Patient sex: M
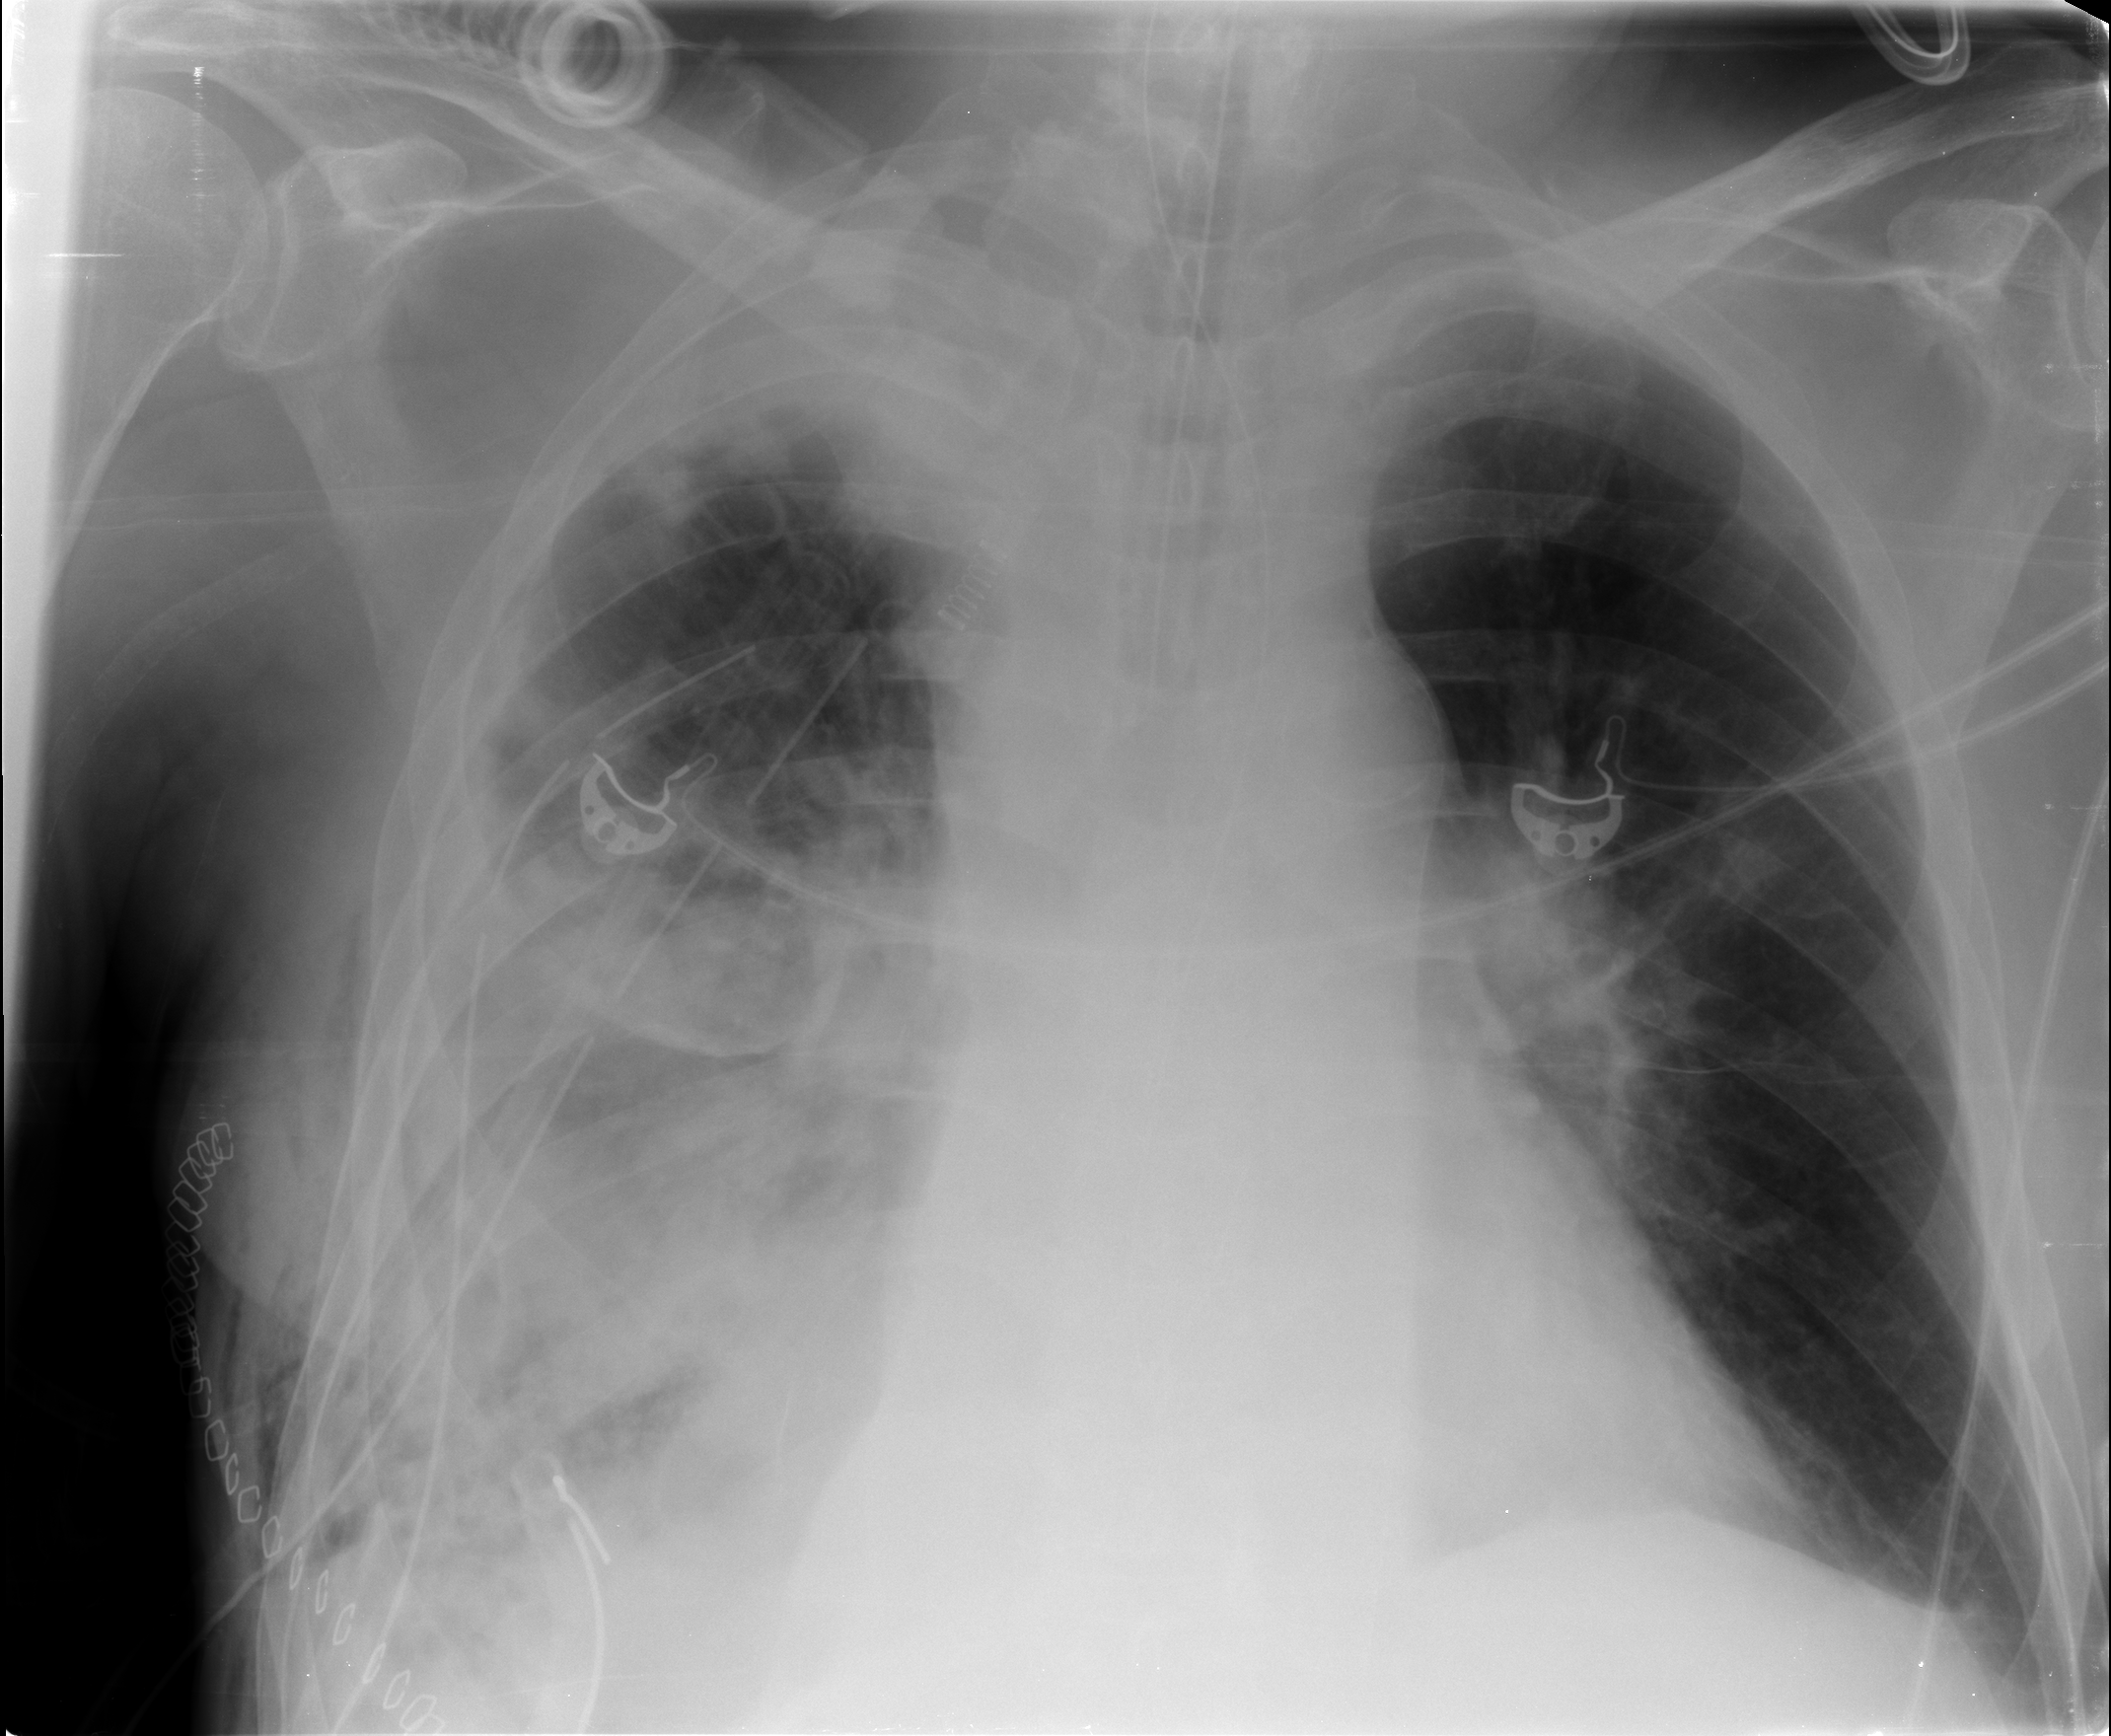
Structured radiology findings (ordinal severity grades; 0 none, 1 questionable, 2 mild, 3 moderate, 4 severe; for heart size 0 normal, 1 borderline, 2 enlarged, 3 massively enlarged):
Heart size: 0
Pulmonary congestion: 1
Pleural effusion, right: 4
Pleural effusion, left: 0
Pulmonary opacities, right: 2
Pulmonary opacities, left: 0
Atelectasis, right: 3
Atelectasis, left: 0